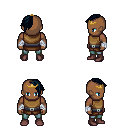
a pixel art fantasy rpg character, male body template, human, dark skin, leather chest armor, teal pants, raven long mohawk hairstyle, gold tiara, white cloth bandages, maroon shoes, four views (front, back, left, right), 2x2 character sprite sheet, small pixel art, hard edges, no anti-aliasing